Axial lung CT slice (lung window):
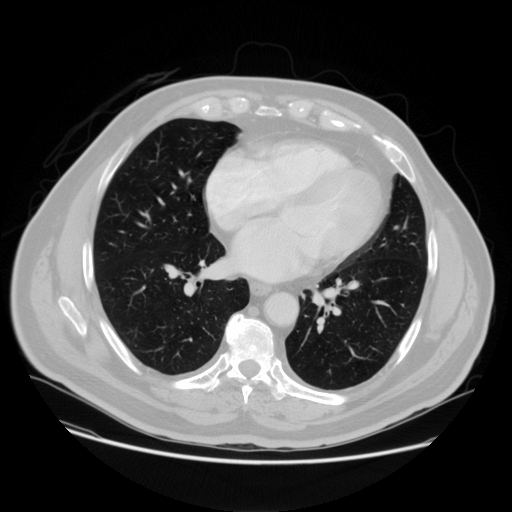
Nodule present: no